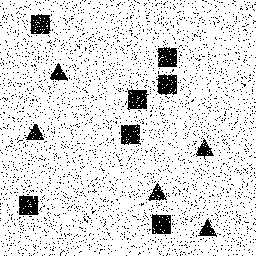
Squares: 7
Triangles: 5
Stars: 0
Total shapes: 12